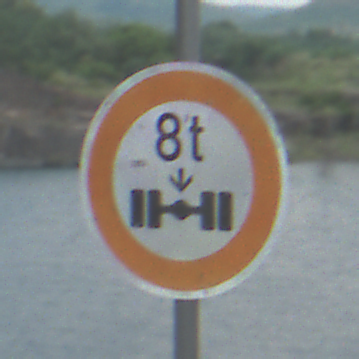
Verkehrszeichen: TatsaechlicheAchslast
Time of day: MorningAfternoon
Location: Outdoor (Nature)
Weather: PartlyCloudy
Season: NotSpecified
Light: Natural